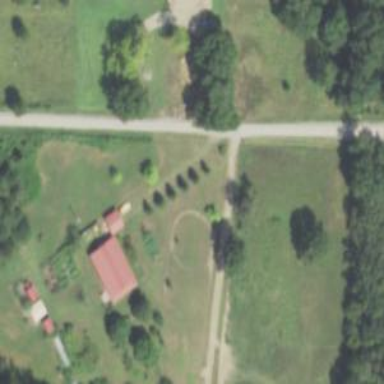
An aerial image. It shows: Driveway.